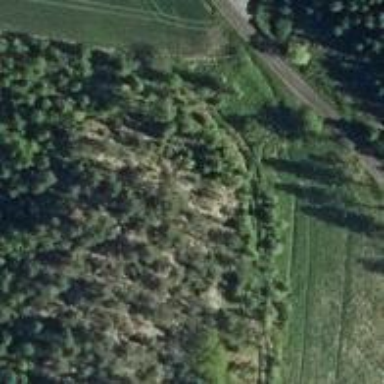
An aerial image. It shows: Natural cliff.